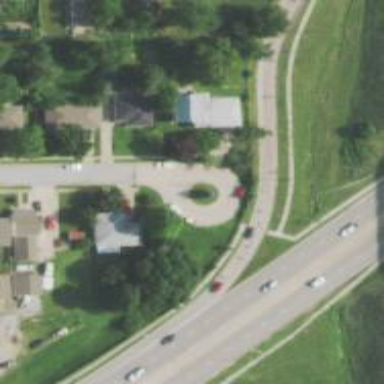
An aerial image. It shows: Turning loop on the road.